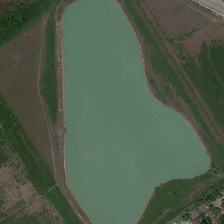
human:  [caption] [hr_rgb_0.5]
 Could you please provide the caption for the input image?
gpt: some buildings and green trees are near an irregular pond .

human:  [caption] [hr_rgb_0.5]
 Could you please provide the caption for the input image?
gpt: some buildings and green trees are near an irregular pond .

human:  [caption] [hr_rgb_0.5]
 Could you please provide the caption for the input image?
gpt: some buildings and green trees are near an irregular pond .

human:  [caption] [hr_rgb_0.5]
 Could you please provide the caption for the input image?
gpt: some buildings and green trees are near an irregular pond .

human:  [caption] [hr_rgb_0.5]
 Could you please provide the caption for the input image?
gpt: some buildings and green trees are near an irregular pond .